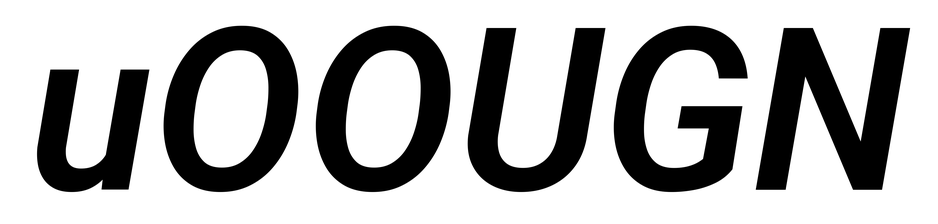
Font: Roboto-Italic_SemiBold_Italic